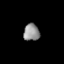
Tissue: lung
Cell type: T cells
Senescence score: 0.1388
Nuclear area (px): 268
Mean DAPI intensity: 143.698